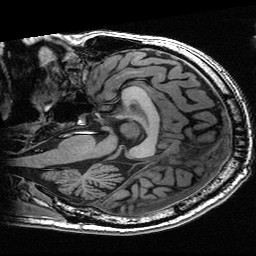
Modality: T1w
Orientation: sagittal
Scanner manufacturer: ge
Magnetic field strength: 3 T
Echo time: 0.00318 s